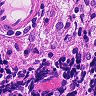
Metastatic tissue present: no